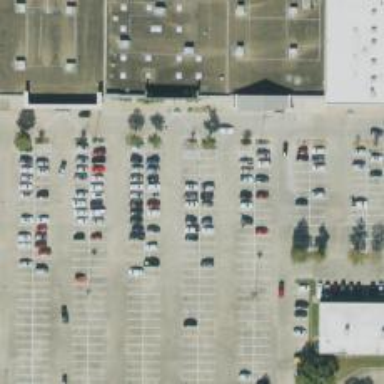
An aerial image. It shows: Parking space is available.